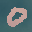
Label: 0